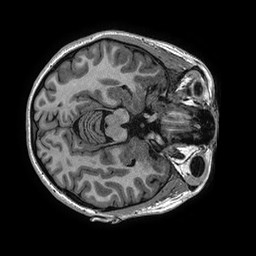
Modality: T1w
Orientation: axial
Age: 17
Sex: female
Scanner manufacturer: ge
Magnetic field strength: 3 T
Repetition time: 0.006952 s
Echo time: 0.00292 s